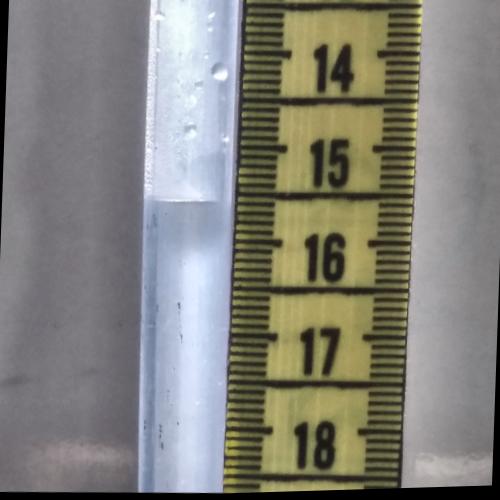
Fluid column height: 15.6 cm